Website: home-depot
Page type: customer-info-address
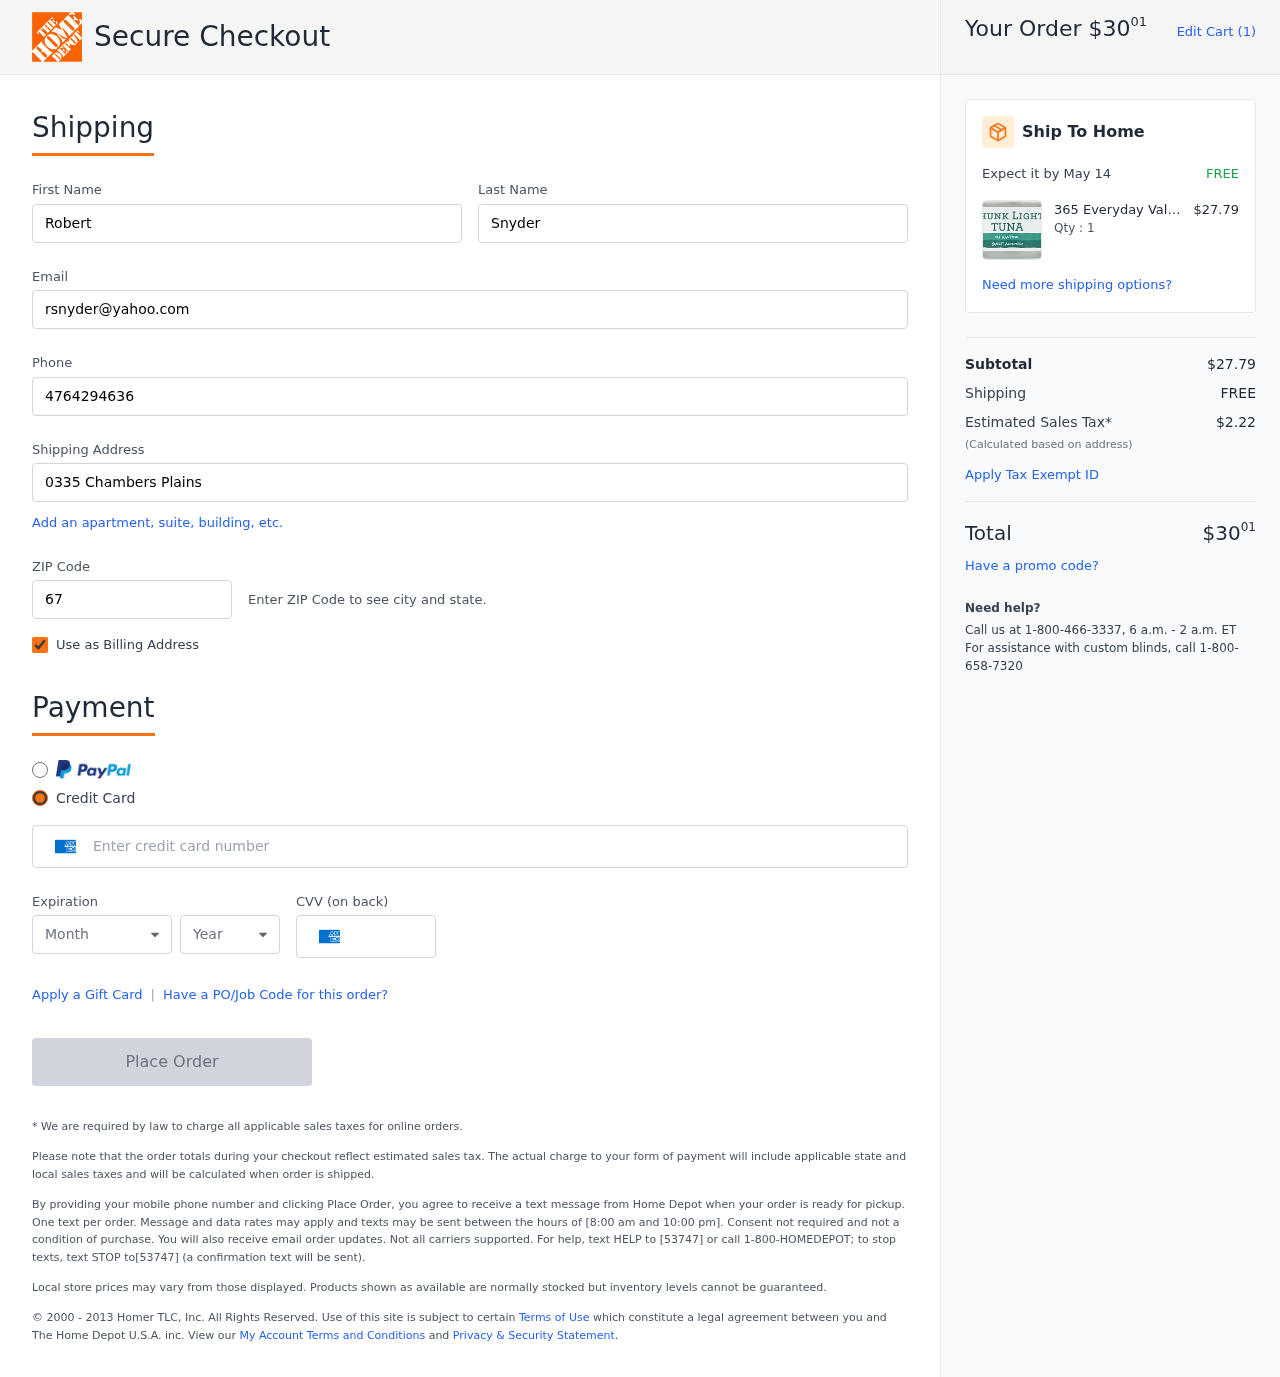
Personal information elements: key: PII_CARD_CVV
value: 7870
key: PII_CARD_EXPIRY_MONTH
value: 10
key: PII_CARD_EXPIRY_YEAR
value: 29
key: PII_CARD_NUMBER
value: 3739 9248 3021 082
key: PII_EMAIL
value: rsnyder@yahoo.com
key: PII_FIRSTNAME
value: Robert
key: PII_LASTNAME
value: Snyder
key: PII_PHONE
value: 4764294636
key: PII_POSTCODE
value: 67928
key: PII_STREET
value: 0335 Chambers Plains
Product elements: key: PRODUCT1_BRAND
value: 365 Everyday Value
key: PRODUCT1_NAME
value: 365 Everyday Value, Chunk Light Tuna in Water, Salt Added, 5 oz
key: PRODUCT1_PRICE
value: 27.79
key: PRODUCT1_QUANTITY
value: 1
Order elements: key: ORDER_TOTAL
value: $3001
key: ORDER_NUM_ITEMS
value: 1
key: ORDER_DELIVERY_DATE
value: May 14
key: ORDER_SUBTOTAL
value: $27.79
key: ORDER_SHIPPING_COST
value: FREE
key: ORDER_TAX
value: $2.22